Interaction volume radius: 10 \u00c5
Interaction volume height: 15 \u00c5
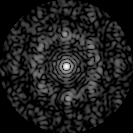
Disorder parameter: 0.8161